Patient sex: M
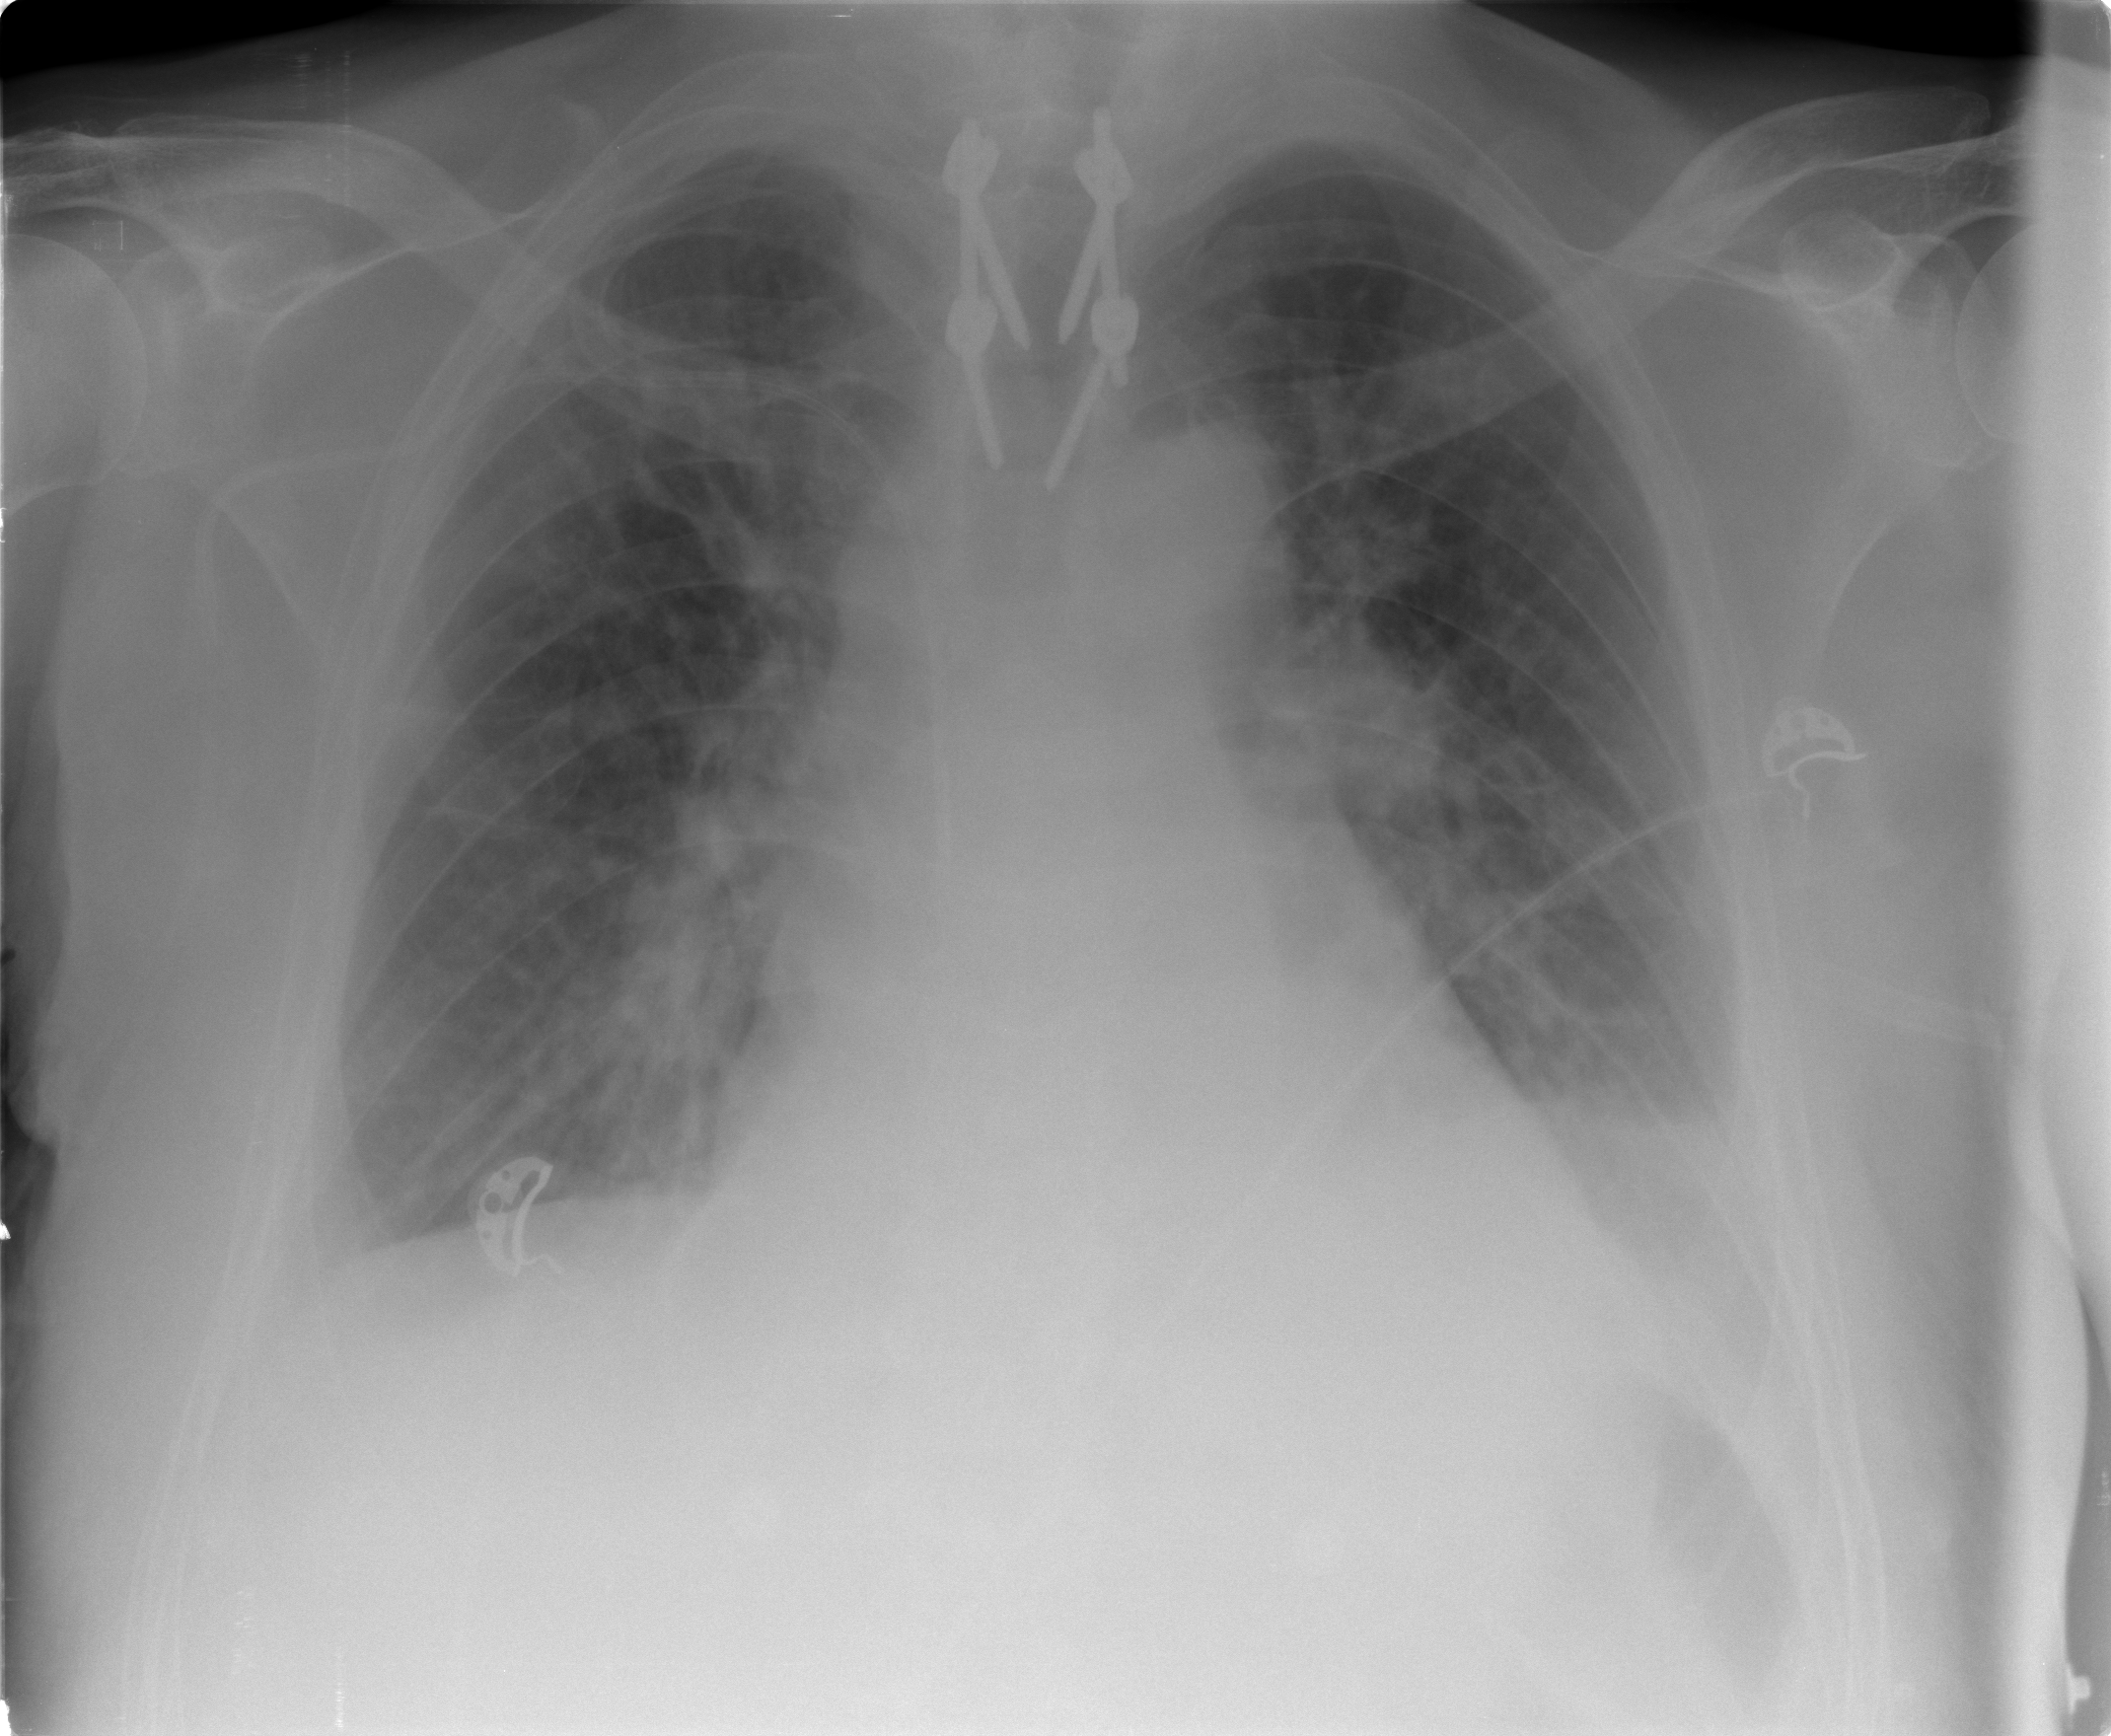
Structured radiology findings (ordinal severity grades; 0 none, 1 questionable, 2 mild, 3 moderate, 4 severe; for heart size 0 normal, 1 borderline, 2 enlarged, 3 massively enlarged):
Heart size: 2
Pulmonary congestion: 2
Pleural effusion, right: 2
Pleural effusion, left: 2
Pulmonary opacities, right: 0
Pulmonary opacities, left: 2
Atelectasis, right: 2
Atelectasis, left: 2